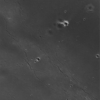
Label: not_dusty